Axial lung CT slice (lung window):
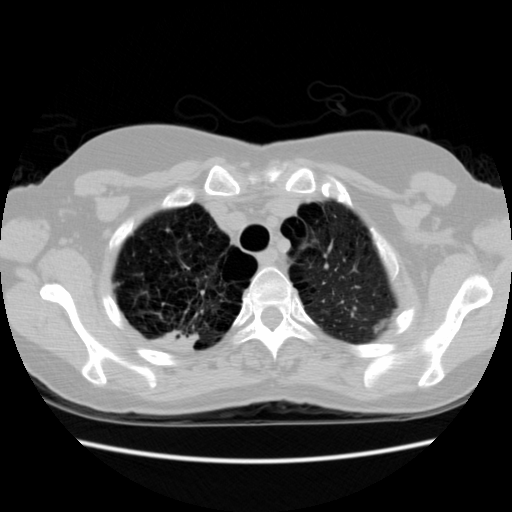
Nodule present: no